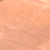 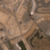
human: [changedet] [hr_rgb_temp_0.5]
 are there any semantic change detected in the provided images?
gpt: Many buildings and roads were created in the desert.